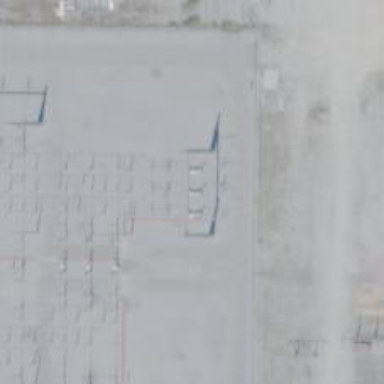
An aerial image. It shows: Switch for power supply.